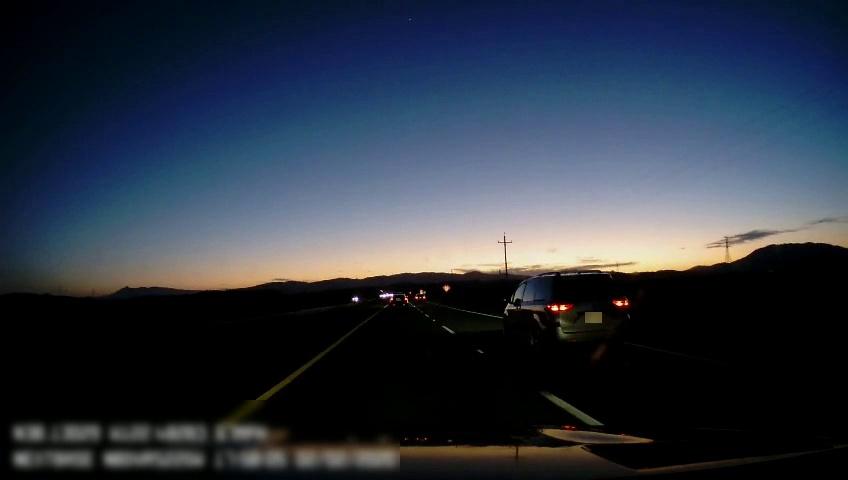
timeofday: Dusk/Dawn/Twilight
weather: Sunny
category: Drivable Space
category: Vehicles | SUV
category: Vehicles | SUV
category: Vehicles | SUV
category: Lanes | Alternate Lane
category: Lanes | Current Lane
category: Lanes | Current Lane